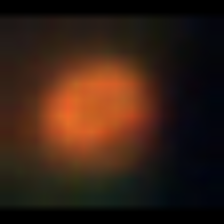
Taxon: NanoPlankton
Group: Other